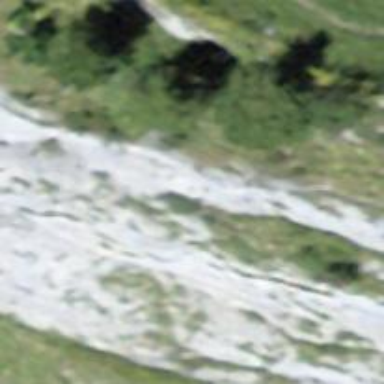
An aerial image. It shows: Cliff in nature.